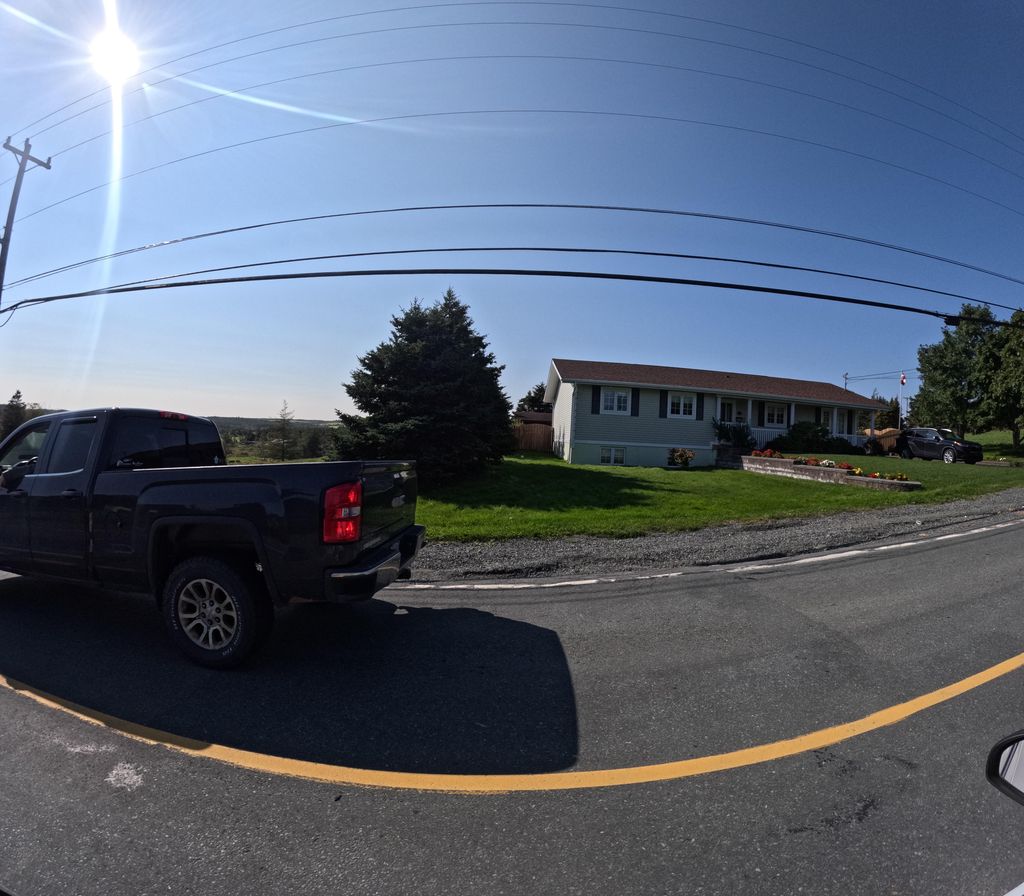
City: st_johns